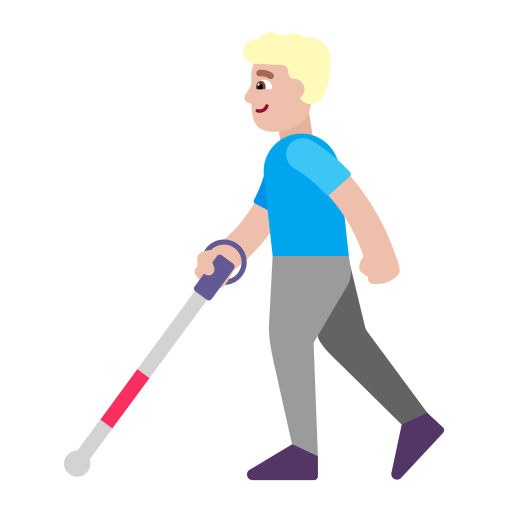
man with white cane flat  light